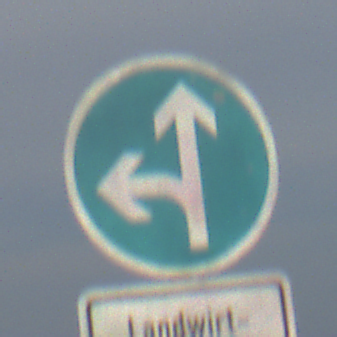
Verkehrszeichen: VorgeschriebeneFahrtrichtungGeradeausOderLinks
Zusatzzeichen unten: BesondereFahrzeugeUndTransportgueter6
Umgebung: Outdoor, Suburban
Tageszeit: MorningAfternoon
Wetter: PartlyCloudy
Licht: Natural
Jahreszeit: NotSpecified
Kontrast: HighContrast